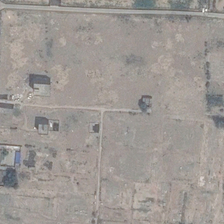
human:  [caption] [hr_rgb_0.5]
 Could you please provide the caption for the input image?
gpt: a road with some green trees is near a piece of bareland .

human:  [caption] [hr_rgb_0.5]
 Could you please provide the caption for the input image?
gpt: a road with some green trees is near a piece of bareland .

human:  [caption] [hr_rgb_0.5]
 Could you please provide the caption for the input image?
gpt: a road with some green trees is near a piece of bareland .

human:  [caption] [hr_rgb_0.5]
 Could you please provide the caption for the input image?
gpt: a road with some green trees is near a piece of bareland .

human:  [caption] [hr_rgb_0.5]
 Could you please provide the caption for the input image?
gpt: a road with some green trees is near a piece of bareland .